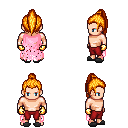
a pixel art fantasy rpg character, male body template, human, light skin, pink tattered cape, red pants, light blonde long topknot hairstyle, gold gloves, gray slippers, four views (front, back, left, right), 2x2 character sprite sheet, small pixel art, hard edges, no anti-aliasing